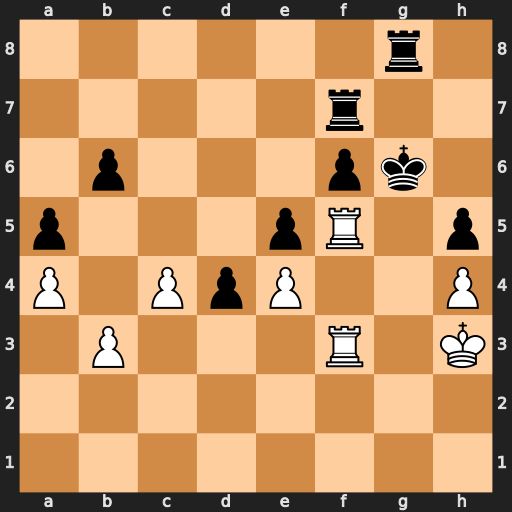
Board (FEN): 6r1/5r2/1p3pk1/p3pR1p/P1PpP2P/1P3R1K/8/8
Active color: w
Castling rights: -
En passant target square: -
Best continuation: Rg3+ Kh6 Rxg8